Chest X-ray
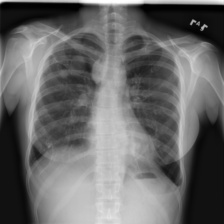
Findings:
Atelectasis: negative
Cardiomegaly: negative
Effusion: positive
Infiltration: negative
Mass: positive
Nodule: negative
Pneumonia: negative
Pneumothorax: negative
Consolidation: negative
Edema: negative
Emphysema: negative
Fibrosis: negative
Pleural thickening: negative
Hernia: negative